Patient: sex M, age 52
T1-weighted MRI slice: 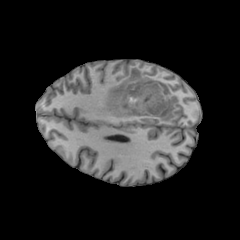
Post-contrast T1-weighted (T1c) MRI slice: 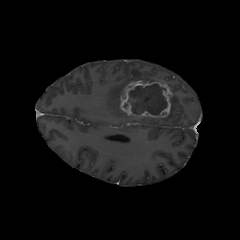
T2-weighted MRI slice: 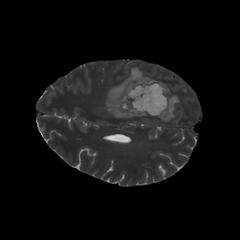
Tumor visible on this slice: yes
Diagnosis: Glioblastoma, IDH-wildtype
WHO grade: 4